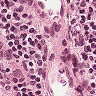
Metastatic tissue present: no